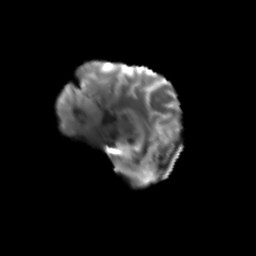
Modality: T2w
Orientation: sagittal
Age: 74
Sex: female
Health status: ill
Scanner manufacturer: siemens
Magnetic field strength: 3 T
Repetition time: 8.7 s
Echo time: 0.11 s